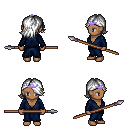
a pixel art fantasy rpg character, female body template, human, dark skin, blue robe, white pants, white swoop hairstyle, purple tiara, spear, four views (front, back, left, right), 2x2 character sprite sheet, small pixel art, hard edges, no anti-aliasing